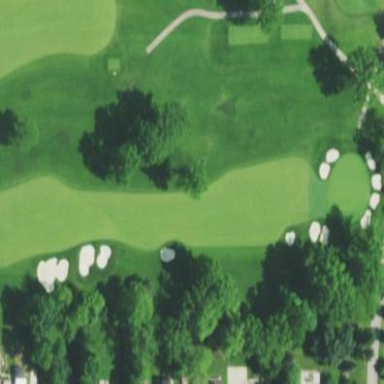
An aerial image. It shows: Golf fairway surrounded by grass.